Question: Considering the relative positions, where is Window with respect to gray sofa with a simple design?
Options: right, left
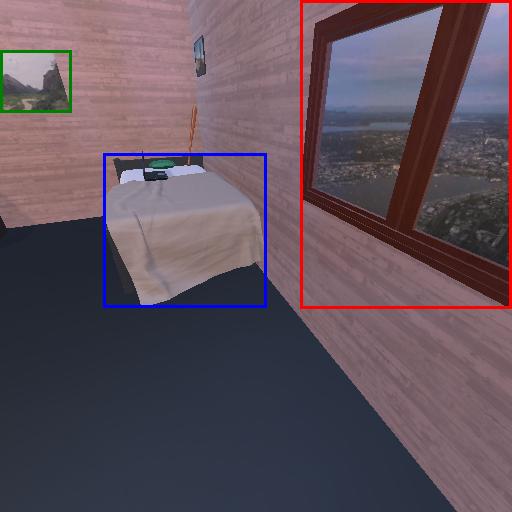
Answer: right